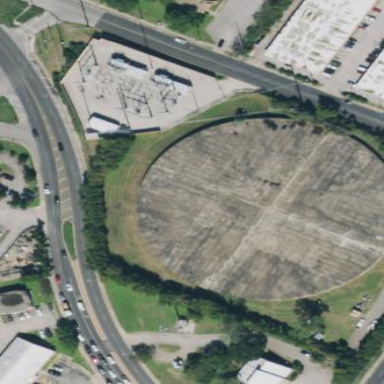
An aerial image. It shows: Storage tank with man-made structure.